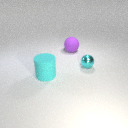
large cyan rubber cylinder in front of large purple rubber sphere